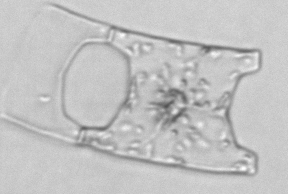
Label: Eucampia